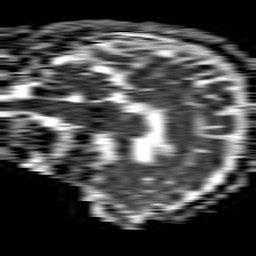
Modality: ADC
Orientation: sagittal
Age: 79
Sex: male
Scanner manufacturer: philips
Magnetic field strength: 1.5 T
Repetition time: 4.6 s
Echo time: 0.08517 s